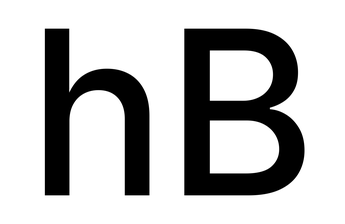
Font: Inter_Medium